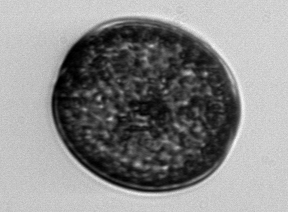
Label: Coscinodiscus